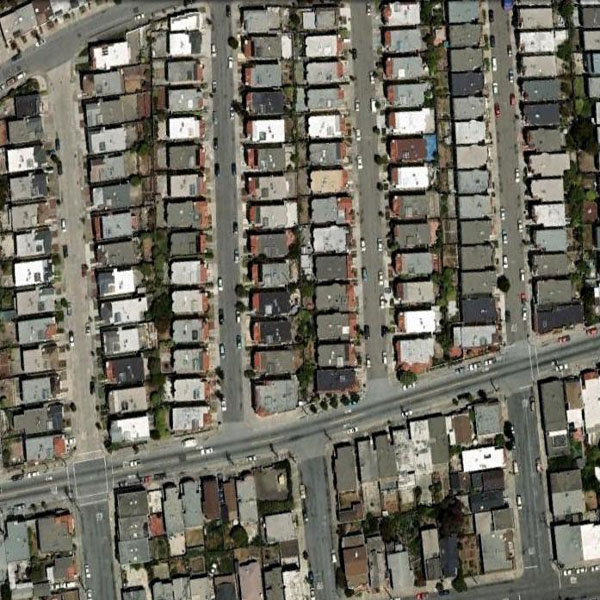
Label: DenseResidential